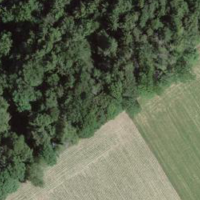
EUNIS habitat code: 44
Species observed at this site:
Hedera helix